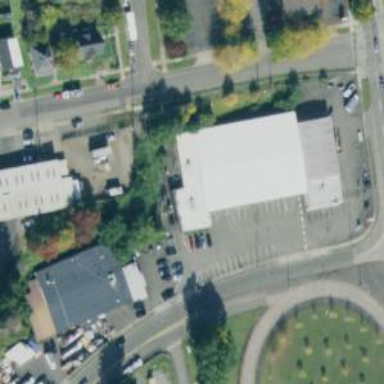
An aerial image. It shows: Building.